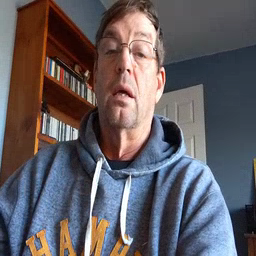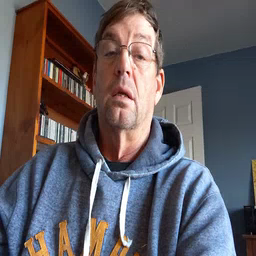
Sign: quiet